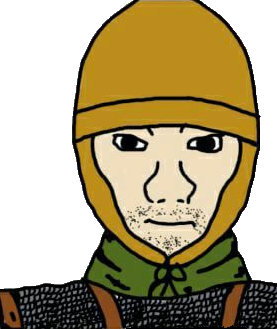
Label: 5_Front_Wojak